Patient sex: M
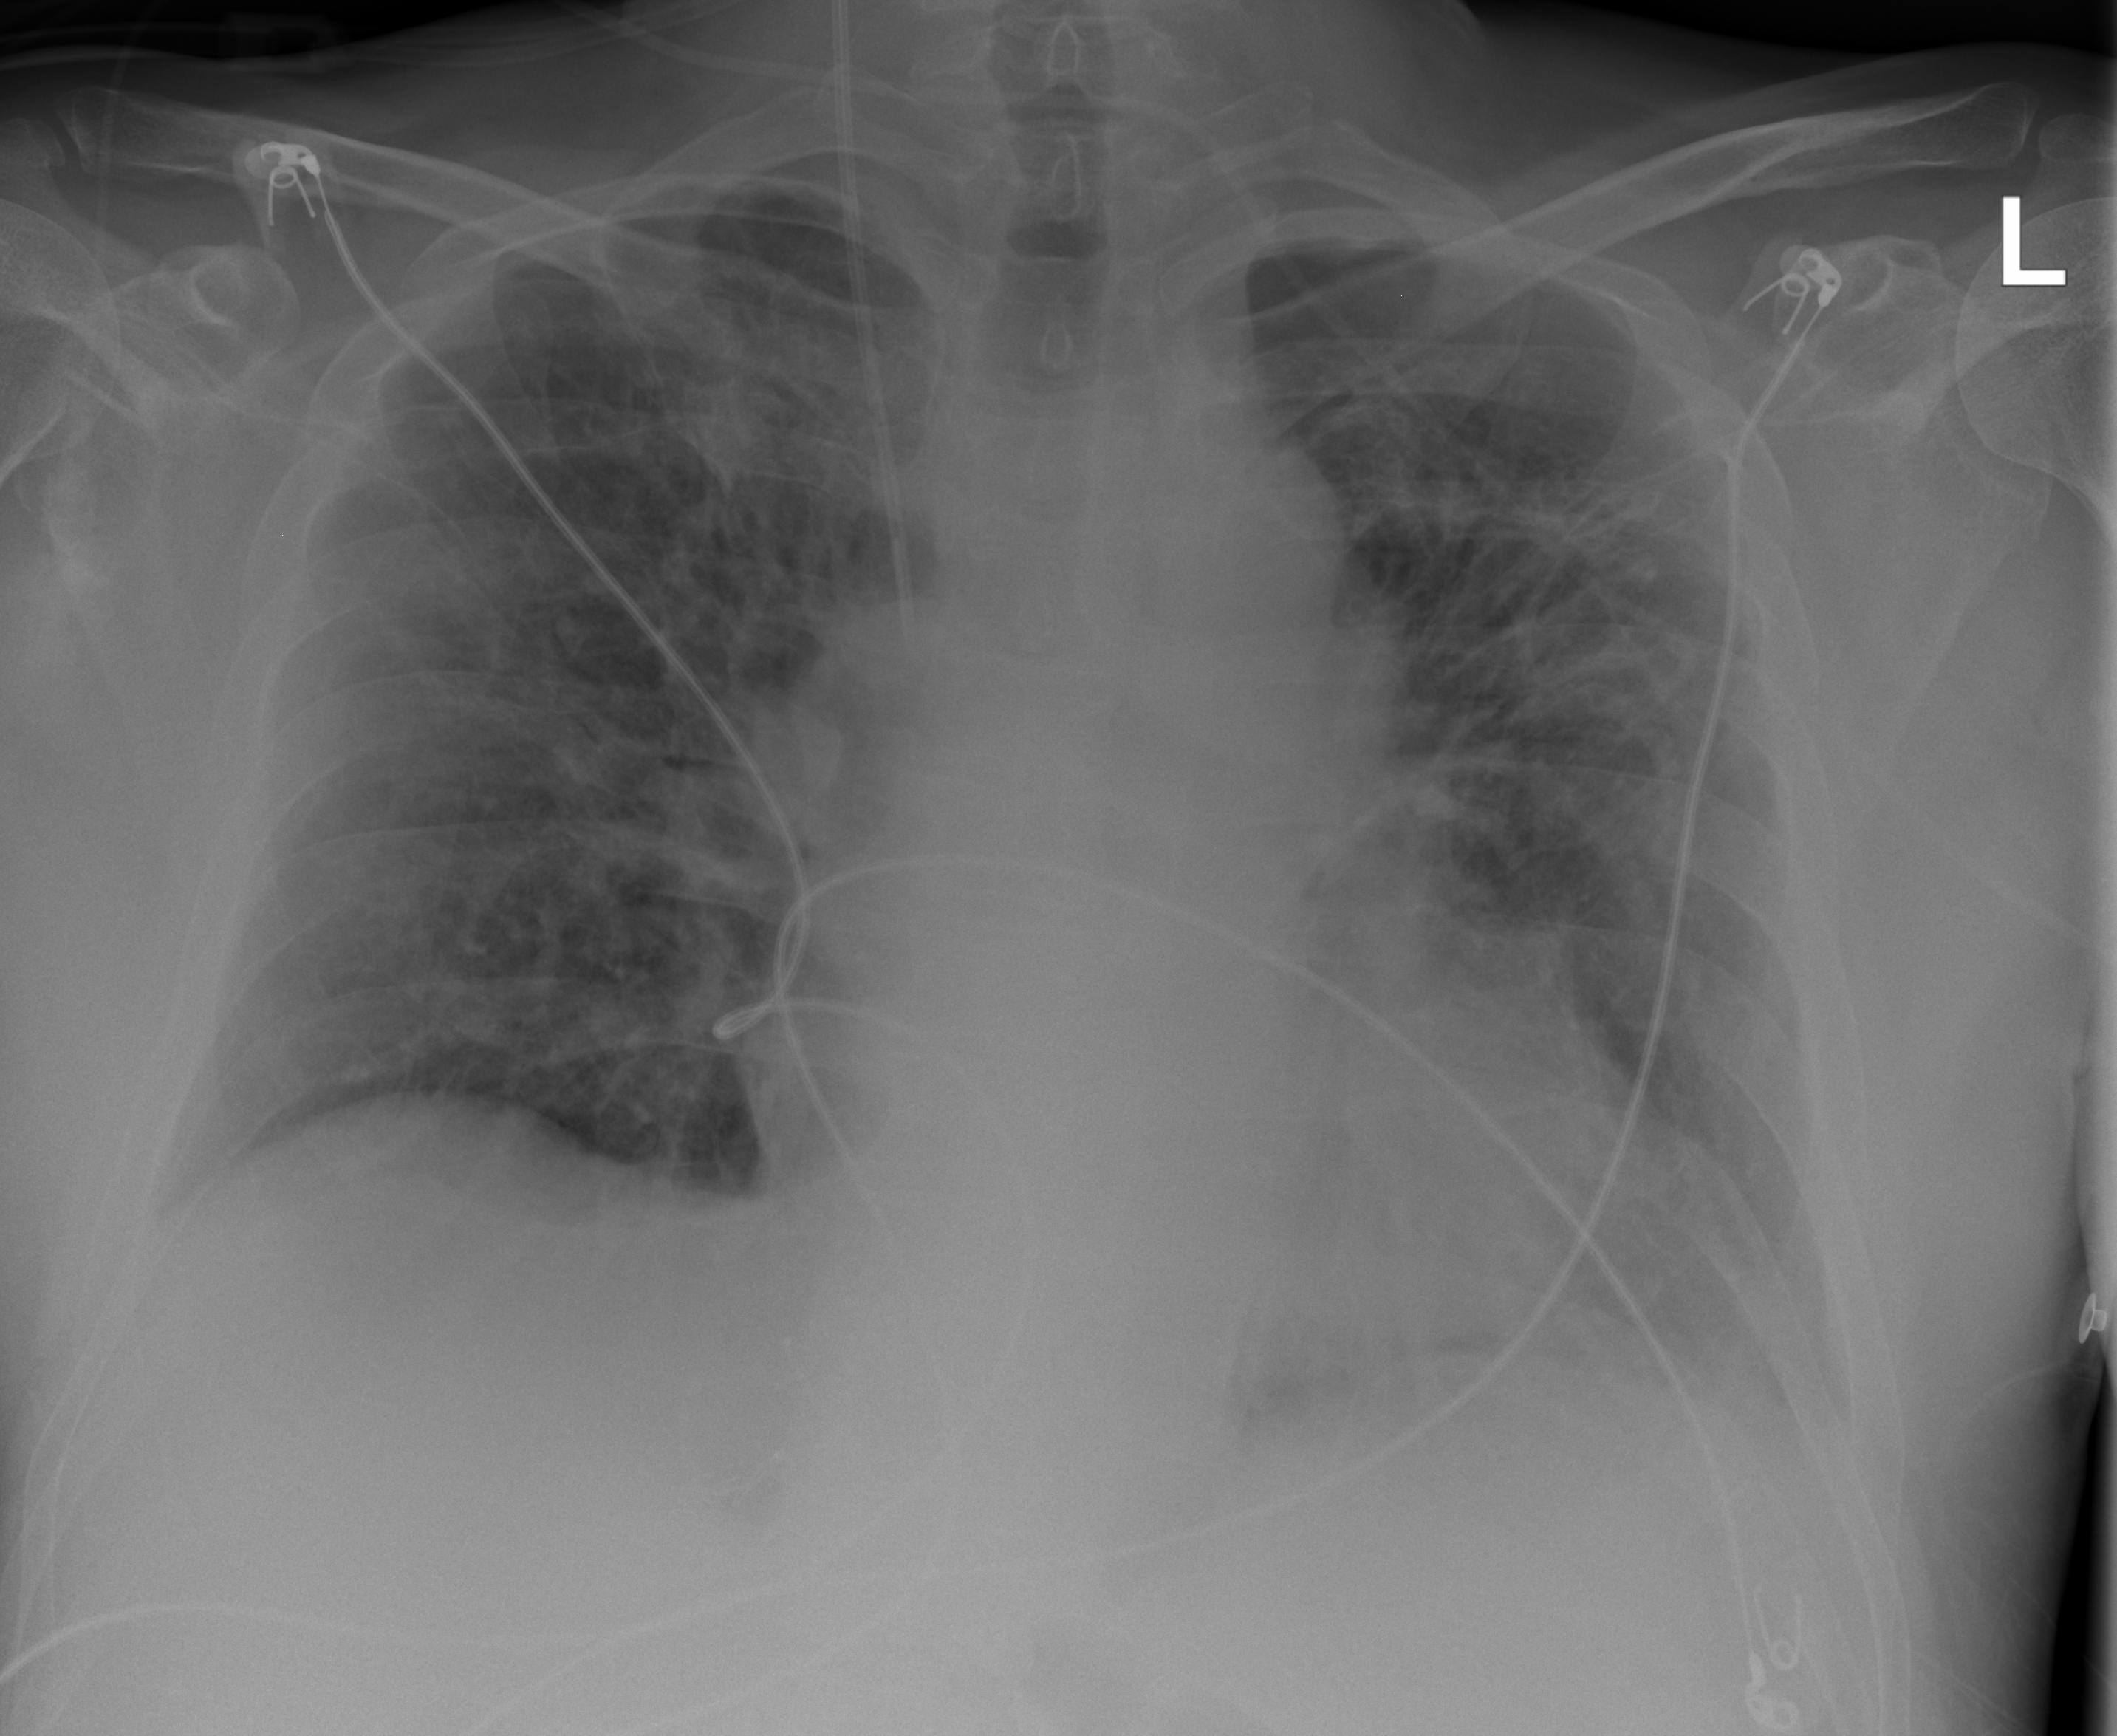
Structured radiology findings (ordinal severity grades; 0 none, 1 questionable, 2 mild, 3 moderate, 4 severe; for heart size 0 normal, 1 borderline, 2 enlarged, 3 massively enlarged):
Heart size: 2
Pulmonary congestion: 2
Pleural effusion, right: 1
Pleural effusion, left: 2
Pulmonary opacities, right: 2
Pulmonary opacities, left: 2
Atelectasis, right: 3
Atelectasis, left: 3